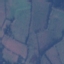
Label: Pasture